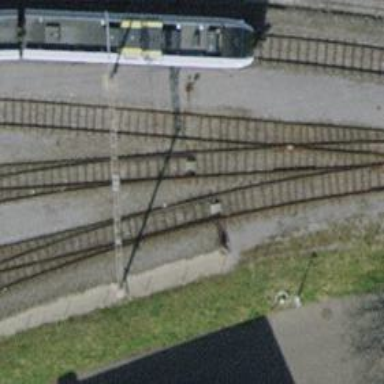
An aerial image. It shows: Railway switch.